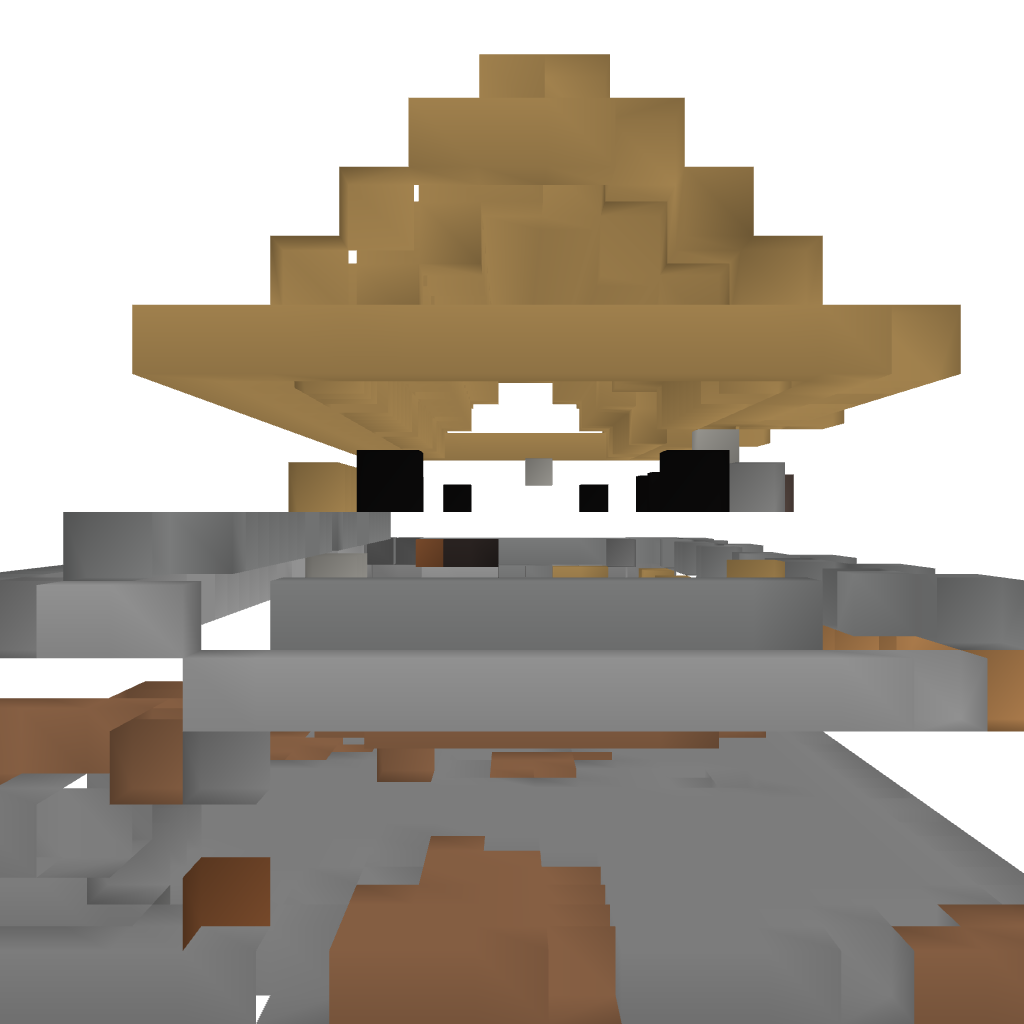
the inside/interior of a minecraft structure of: Lovely small house